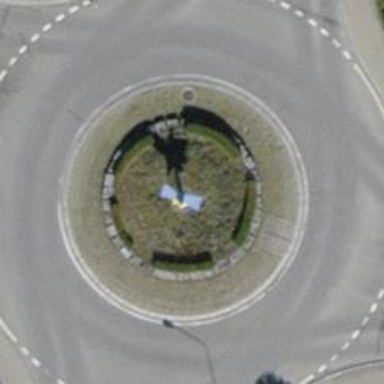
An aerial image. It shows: Tertiary road made of asphalt leading to roundabout junction.